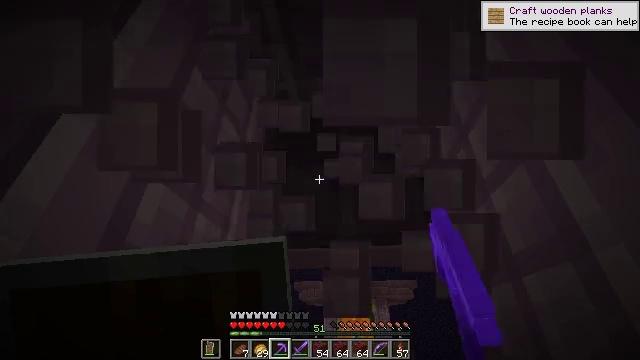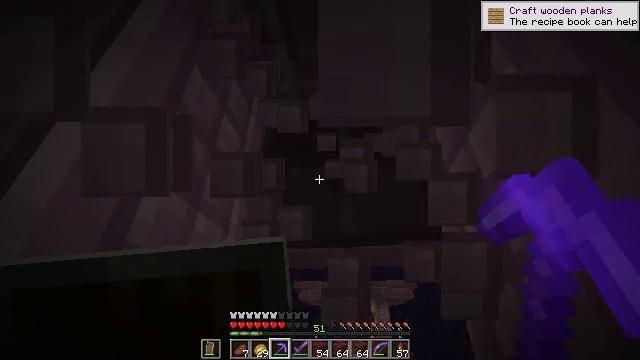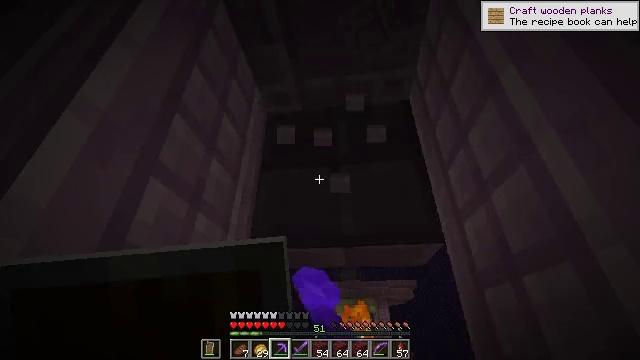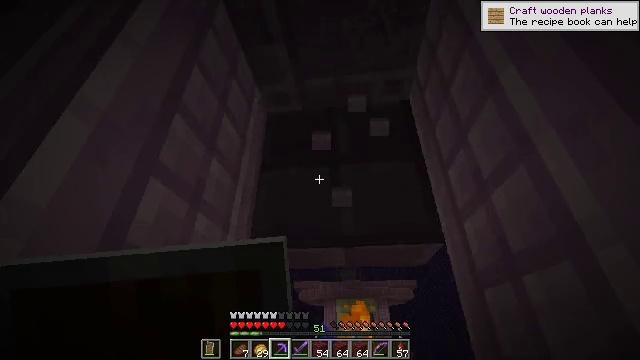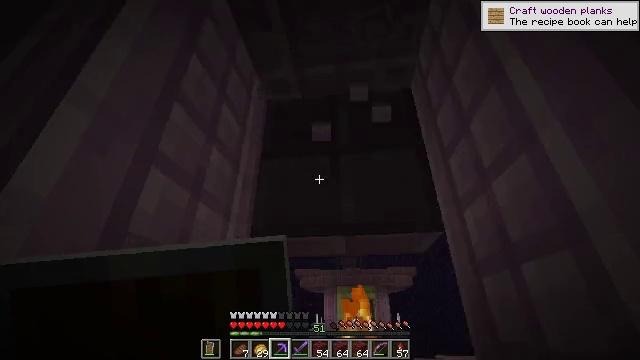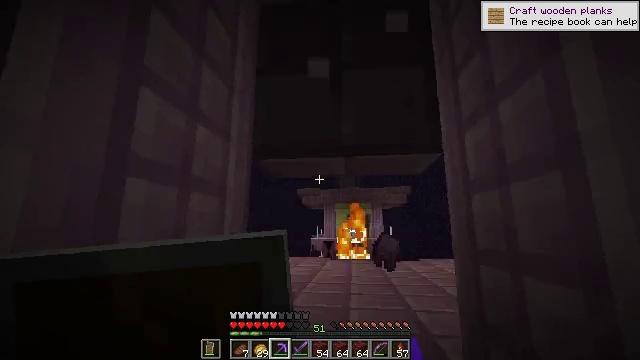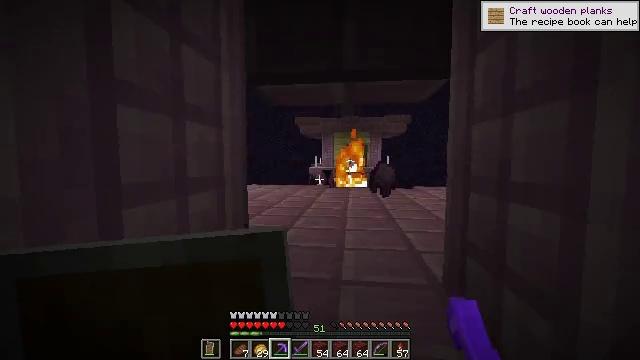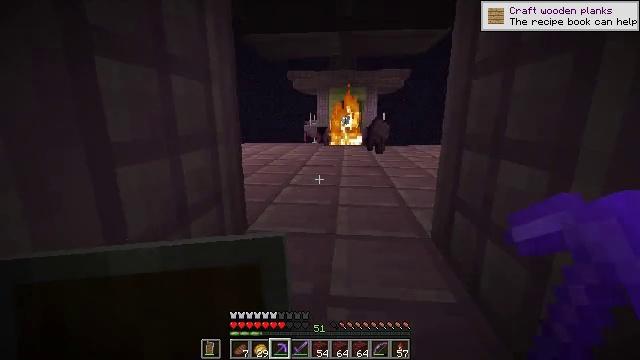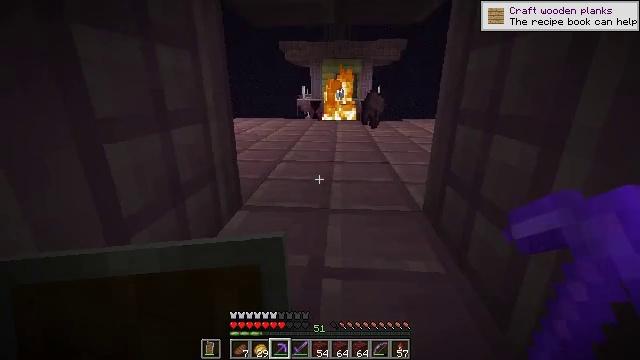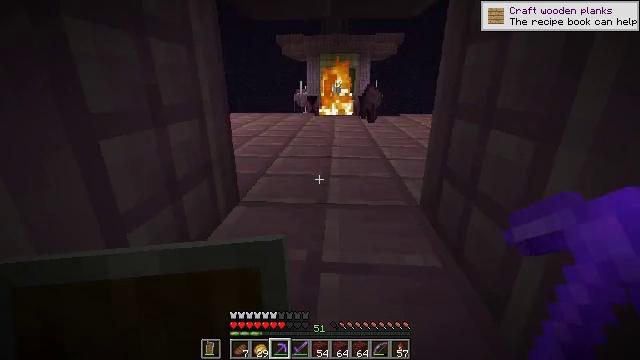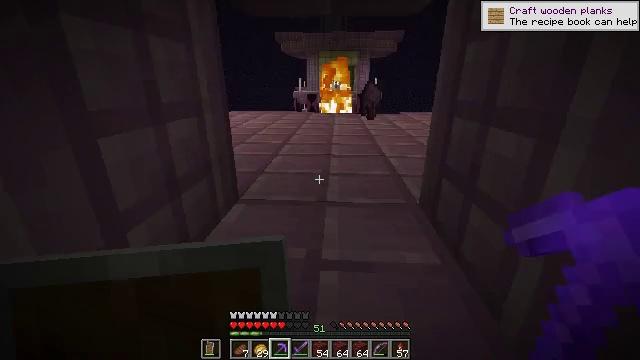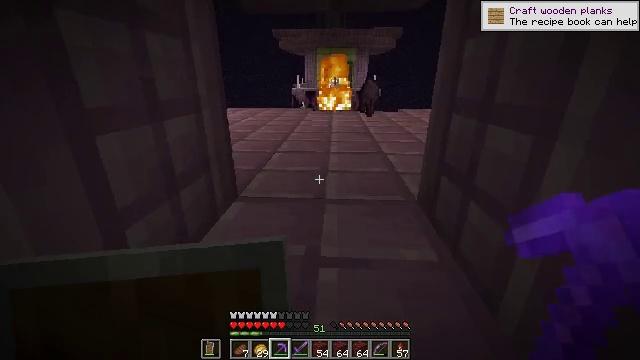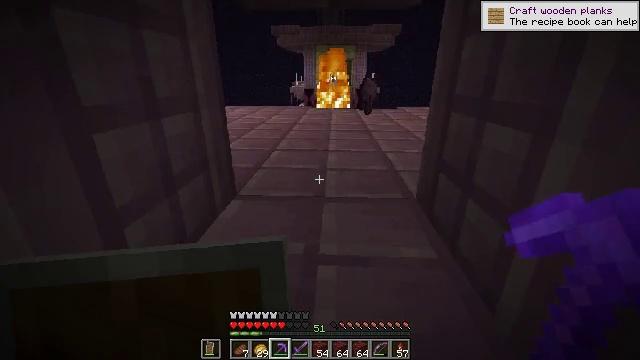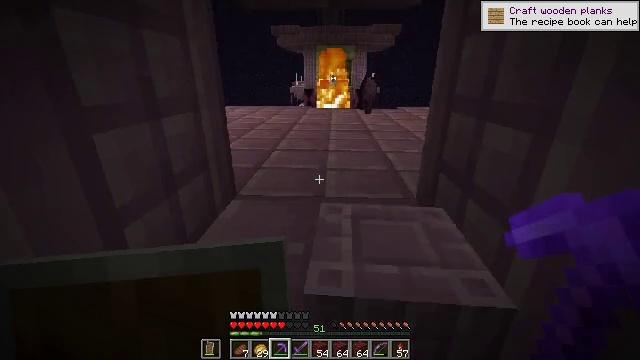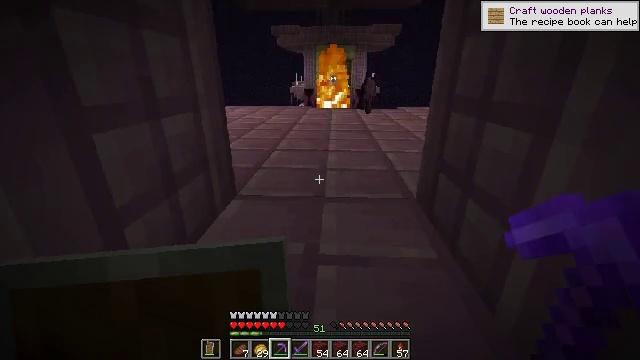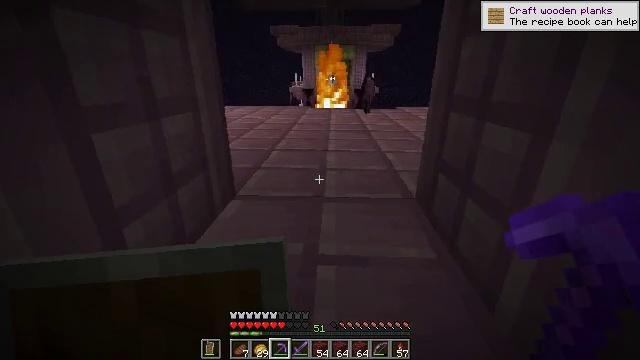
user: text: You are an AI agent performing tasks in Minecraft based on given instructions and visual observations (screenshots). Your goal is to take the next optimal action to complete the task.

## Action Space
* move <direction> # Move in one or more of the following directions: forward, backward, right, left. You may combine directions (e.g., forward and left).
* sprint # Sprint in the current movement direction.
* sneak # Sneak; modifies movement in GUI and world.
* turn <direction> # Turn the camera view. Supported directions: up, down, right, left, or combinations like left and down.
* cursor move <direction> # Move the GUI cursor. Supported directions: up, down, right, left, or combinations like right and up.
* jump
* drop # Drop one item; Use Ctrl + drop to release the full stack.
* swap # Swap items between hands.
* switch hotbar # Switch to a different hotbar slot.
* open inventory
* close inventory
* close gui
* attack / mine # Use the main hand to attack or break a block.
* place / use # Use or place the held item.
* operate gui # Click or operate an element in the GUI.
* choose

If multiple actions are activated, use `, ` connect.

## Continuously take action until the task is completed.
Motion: motion action
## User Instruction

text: Attack the purpur stairs to recycle them.
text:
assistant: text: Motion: attack / mine
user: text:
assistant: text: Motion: no_op
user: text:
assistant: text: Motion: no_op
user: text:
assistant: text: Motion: turn down
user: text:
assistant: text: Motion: turn down
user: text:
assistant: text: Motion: turn down
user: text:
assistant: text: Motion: turn right and down
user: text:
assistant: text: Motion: turn right and down
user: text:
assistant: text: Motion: turn down
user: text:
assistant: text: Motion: no_op
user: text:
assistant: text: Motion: no_op
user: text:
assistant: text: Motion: no_op
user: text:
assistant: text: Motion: no_op
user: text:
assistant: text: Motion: no_op
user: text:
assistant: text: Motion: no_op
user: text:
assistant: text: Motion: turn right and up
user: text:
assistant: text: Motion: move forward, jump
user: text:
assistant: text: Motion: move forward, jump
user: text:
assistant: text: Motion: move forward, jump
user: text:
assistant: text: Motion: move forward, jump
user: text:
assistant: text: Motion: move forward, jump
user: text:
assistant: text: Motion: move forward, jump
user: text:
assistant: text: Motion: move forward
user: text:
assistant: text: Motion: move forward, turn up
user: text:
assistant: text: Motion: turn up
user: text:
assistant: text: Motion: attack / mine
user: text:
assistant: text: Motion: attack / mine
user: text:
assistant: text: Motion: attack / mine
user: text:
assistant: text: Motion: attack / mine
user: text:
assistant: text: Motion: attack / mine